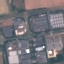
Land use / land cover: Industrial